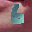
Label: 6